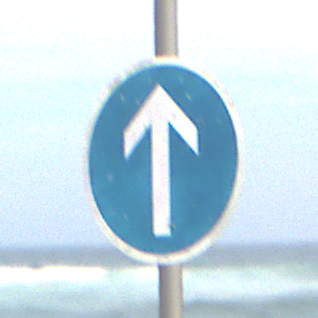
Verkehrszeichen: VorgeschriebeneFahrtrichtungGeradeaus
Umgebung: Outdoor, Suburban
Tageszeit: MorningAfternoon
Wetter: PartlyCloudy
Licht: Natural
Jahreszeit: NotSpecified
Kontrast: HighContrast